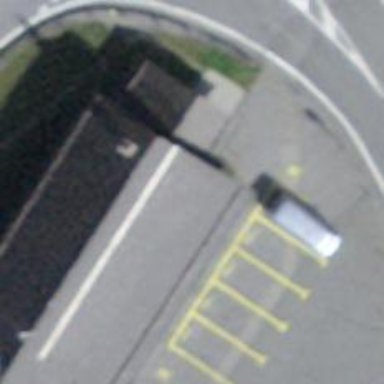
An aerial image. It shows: Toilets are available here.